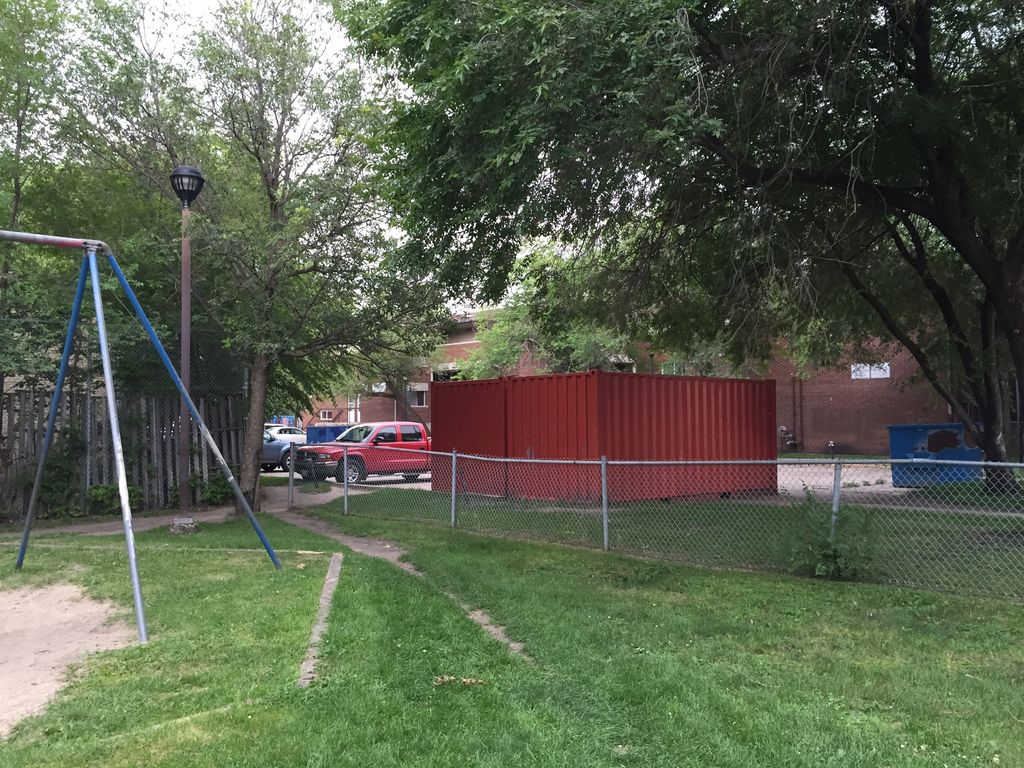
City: winnipeg